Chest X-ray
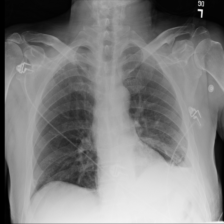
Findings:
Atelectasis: negative
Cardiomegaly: negative
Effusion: negative
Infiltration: negative
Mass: negative
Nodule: negative
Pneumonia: negative
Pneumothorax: negative
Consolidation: negative
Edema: negative
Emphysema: negative
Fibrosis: negative
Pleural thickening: positive
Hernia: negative